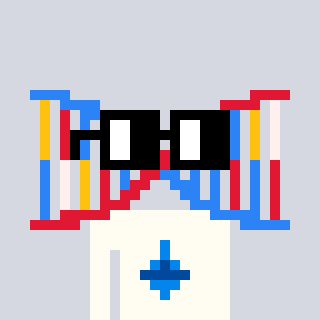
a pixel art character with square black glasses, a dna-shaped head and a grayscale-colored body on a cool background